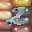
Label: 2